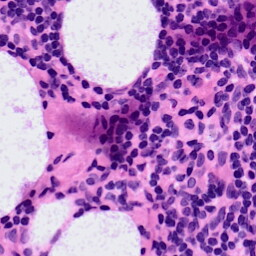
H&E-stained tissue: LymphNode